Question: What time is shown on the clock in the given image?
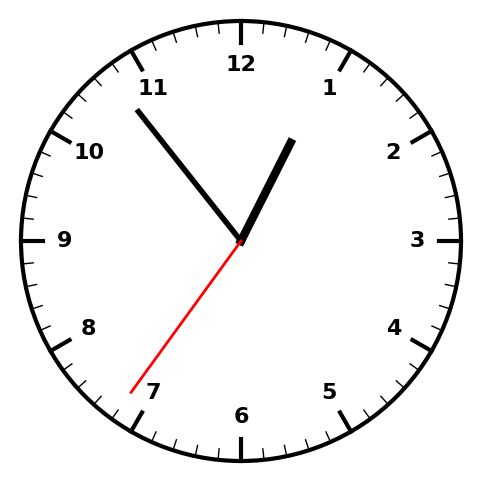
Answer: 12:53:36